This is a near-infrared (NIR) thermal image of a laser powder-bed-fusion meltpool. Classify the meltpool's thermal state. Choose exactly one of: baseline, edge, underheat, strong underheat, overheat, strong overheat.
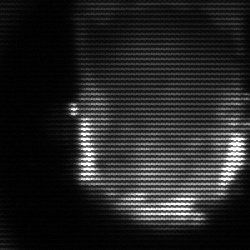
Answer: baseline